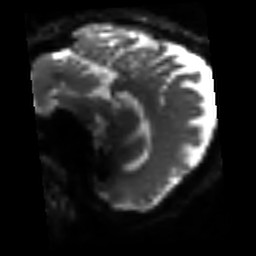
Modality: sbref
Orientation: sagittal
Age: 71
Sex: female
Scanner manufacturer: siemens
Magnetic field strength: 3 T
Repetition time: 3.2 s
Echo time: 0.081 s